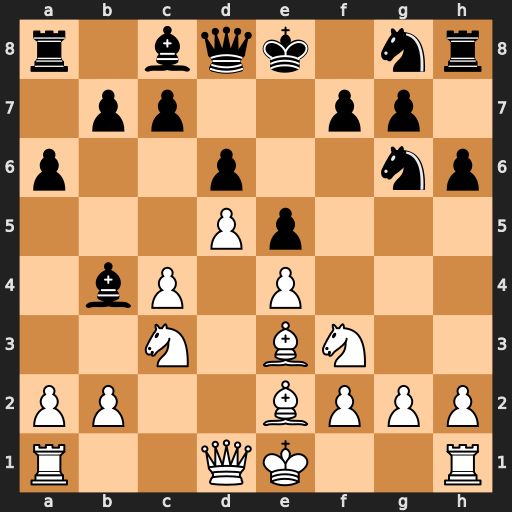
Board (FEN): r1bqk1nr/1pp2pp1/p2p2np/3Pp3/1bP1P3/2N1BN2/PP2BPPP/R2QK2R
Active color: w
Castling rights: KQkq
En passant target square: -
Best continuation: Qa4+ Bd7 Qxb4